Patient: sex F, age 61
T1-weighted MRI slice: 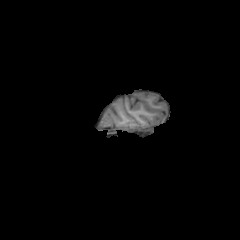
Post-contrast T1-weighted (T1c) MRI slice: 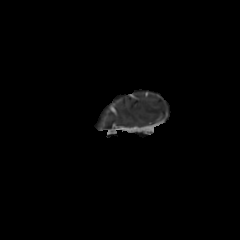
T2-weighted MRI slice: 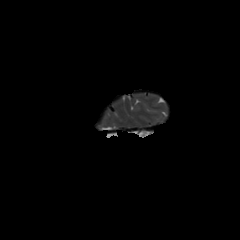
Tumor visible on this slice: no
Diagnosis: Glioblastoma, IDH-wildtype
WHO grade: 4